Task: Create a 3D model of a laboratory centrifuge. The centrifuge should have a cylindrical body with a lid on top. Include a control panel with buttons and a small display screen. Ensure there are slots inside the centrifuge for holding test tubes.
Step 399:
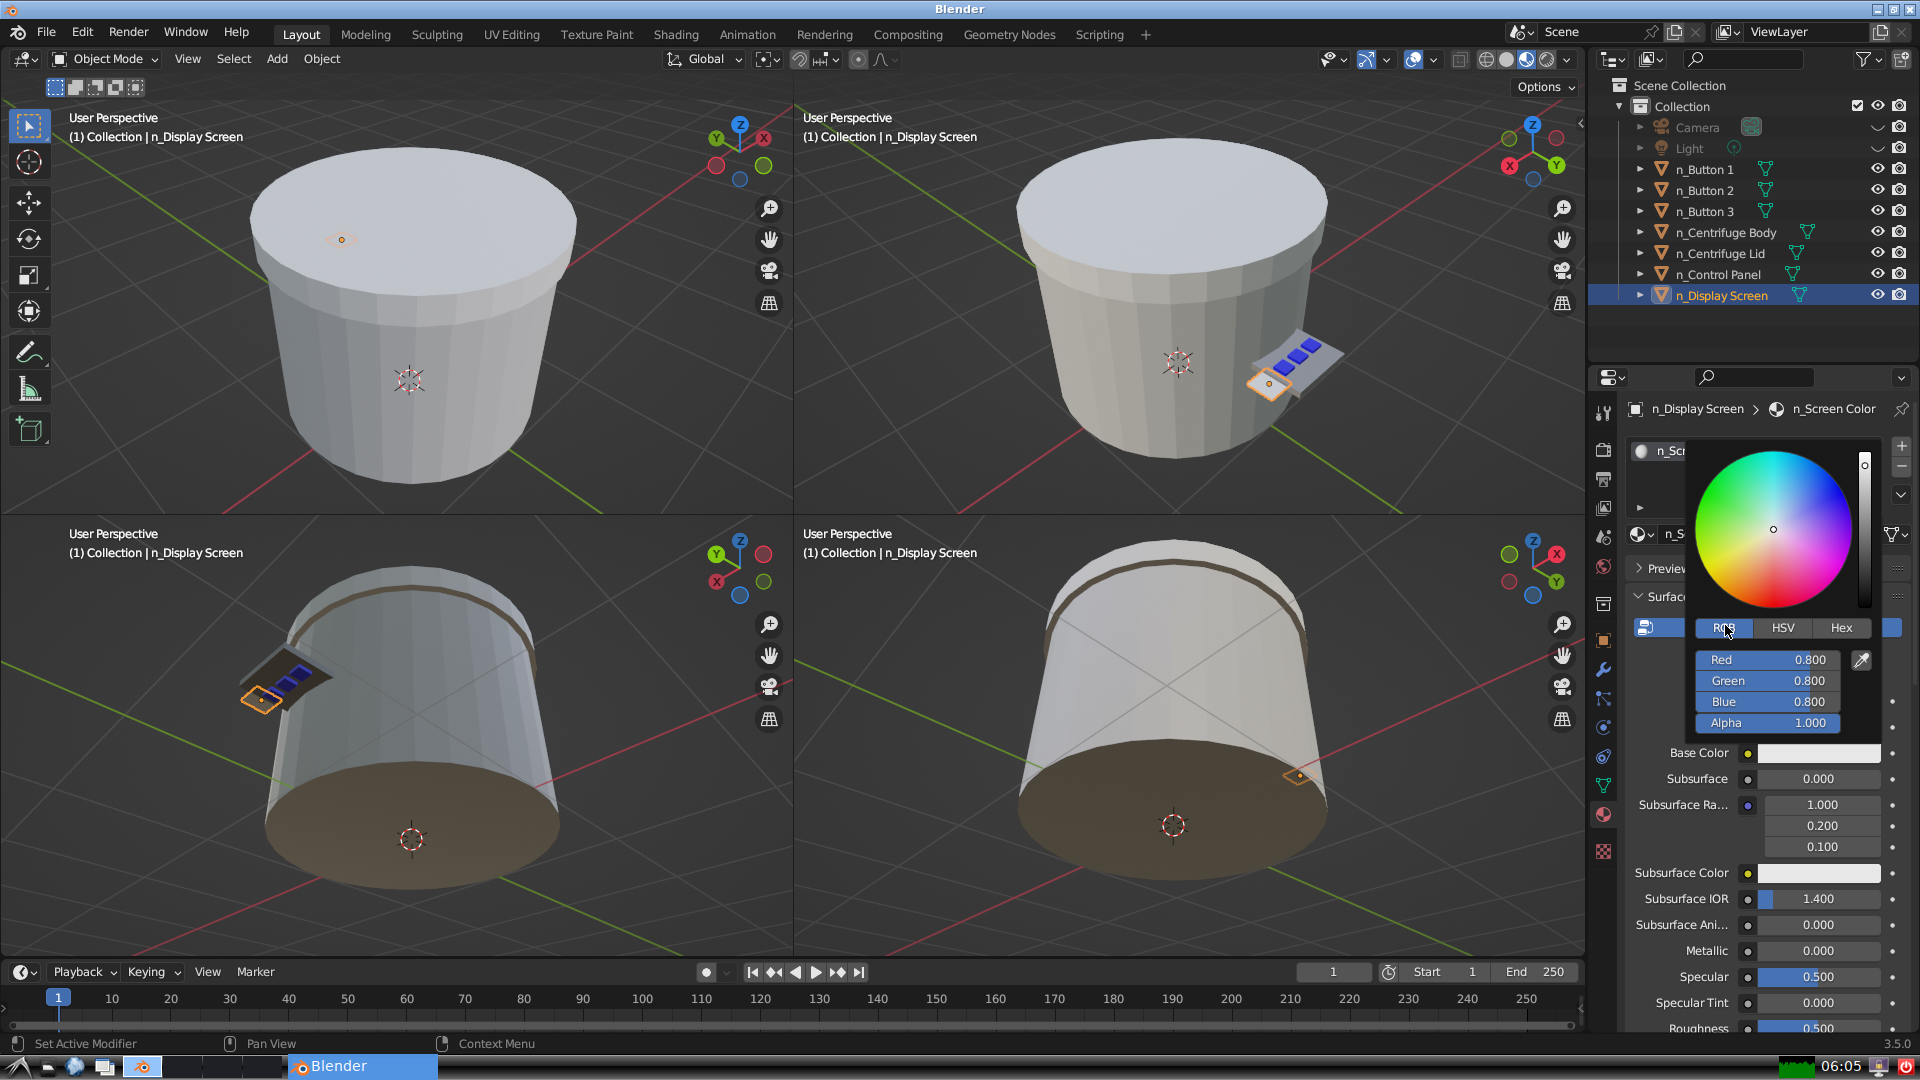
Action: click: no